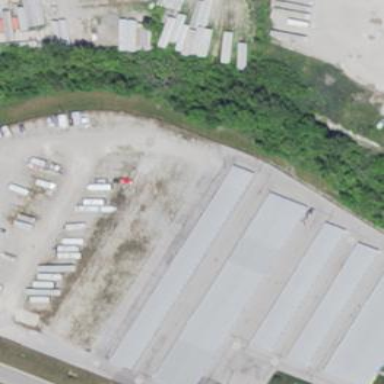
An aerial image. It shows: Building used for storage rental.